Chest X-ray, PA view. Patient: 59 years old, sex F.
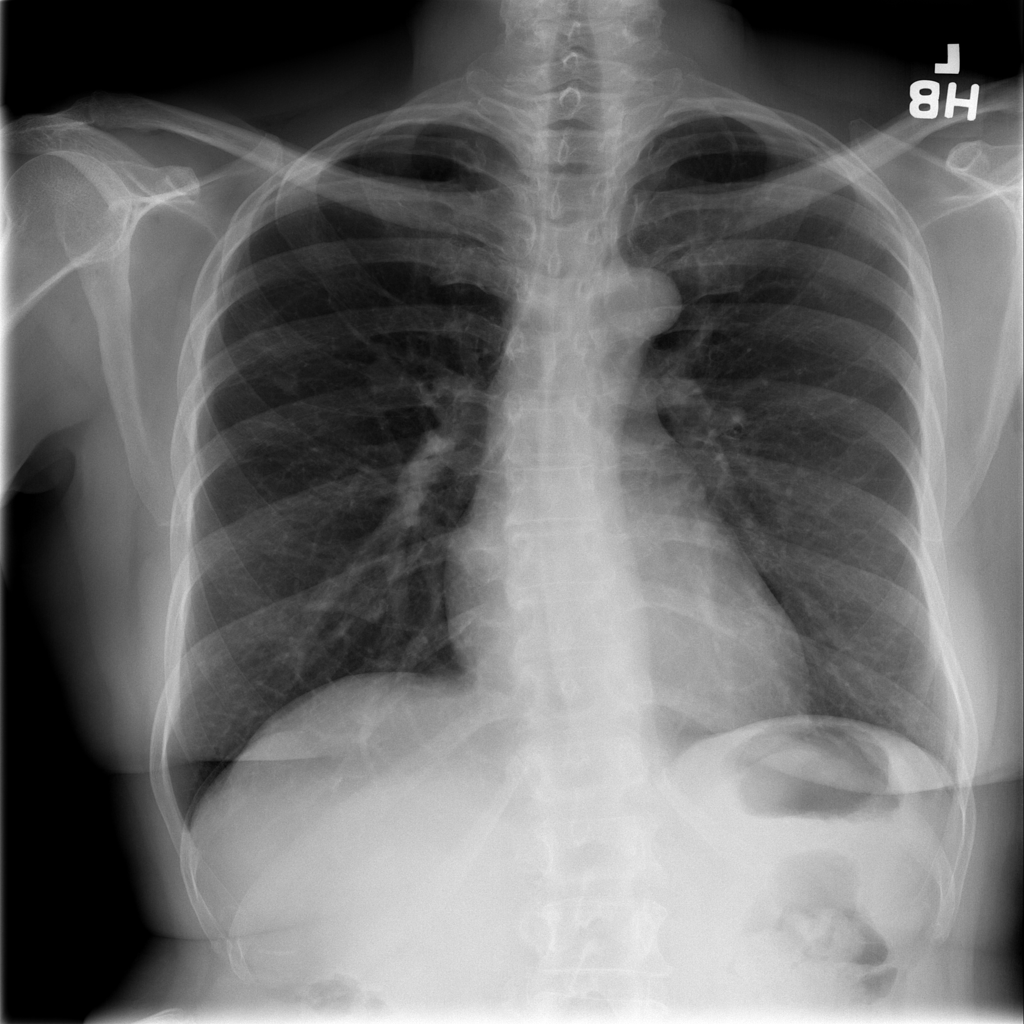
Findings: No Finding